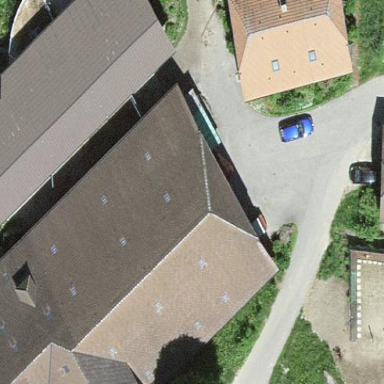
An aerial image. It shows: Farm building.